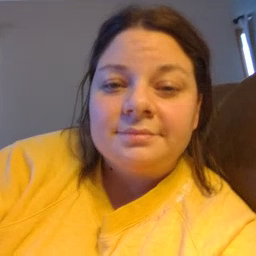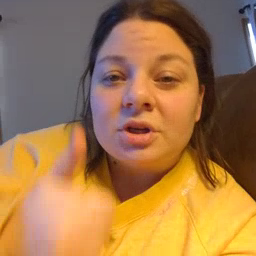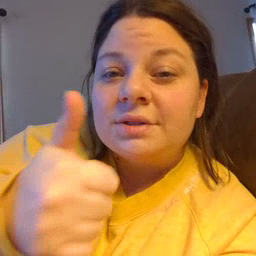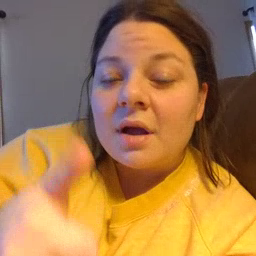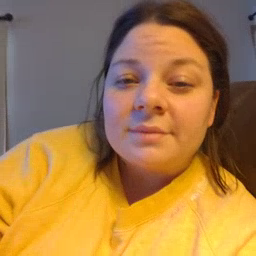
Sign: yourself